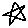
Label: star